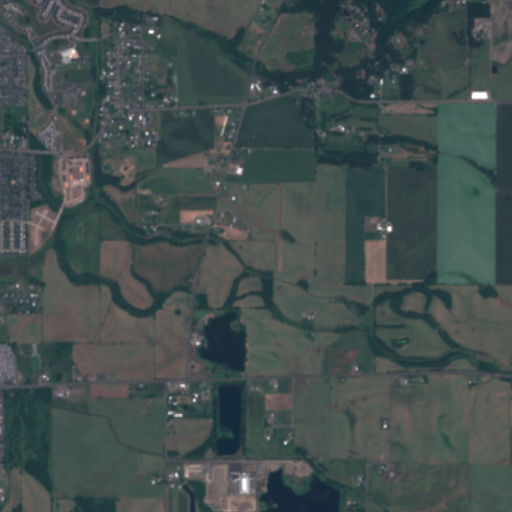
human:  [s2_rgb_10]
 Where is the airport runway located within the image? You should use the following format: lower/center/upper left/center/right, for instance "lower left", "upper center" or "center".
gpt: The airport runway is located in the center of the image.
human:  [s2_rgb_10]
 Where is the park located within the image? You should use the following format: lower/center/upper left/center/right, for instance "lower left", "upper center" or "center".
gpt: The park is located in the center left of the image.
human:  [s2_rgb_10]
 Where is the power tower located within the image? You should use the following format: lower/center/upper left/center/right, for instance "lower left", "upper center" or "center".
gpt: The power tower is located in the lower right of the image.
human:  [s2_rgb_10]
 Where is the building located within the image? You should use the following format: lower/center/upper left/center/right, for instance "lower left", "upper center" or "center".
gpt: The building is located in the upper left of the image.
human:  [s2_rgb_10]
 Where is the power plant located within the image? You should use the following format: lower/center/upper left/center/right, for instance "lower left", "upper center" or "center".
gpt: There is no power plant in the image.